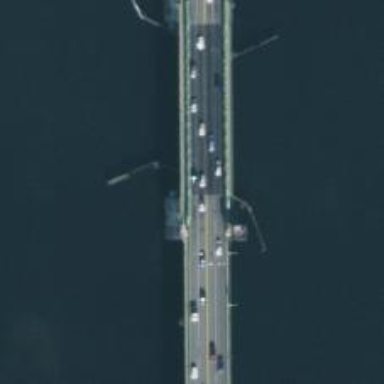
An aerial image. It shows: Primary expressway with movable bascule bridge.